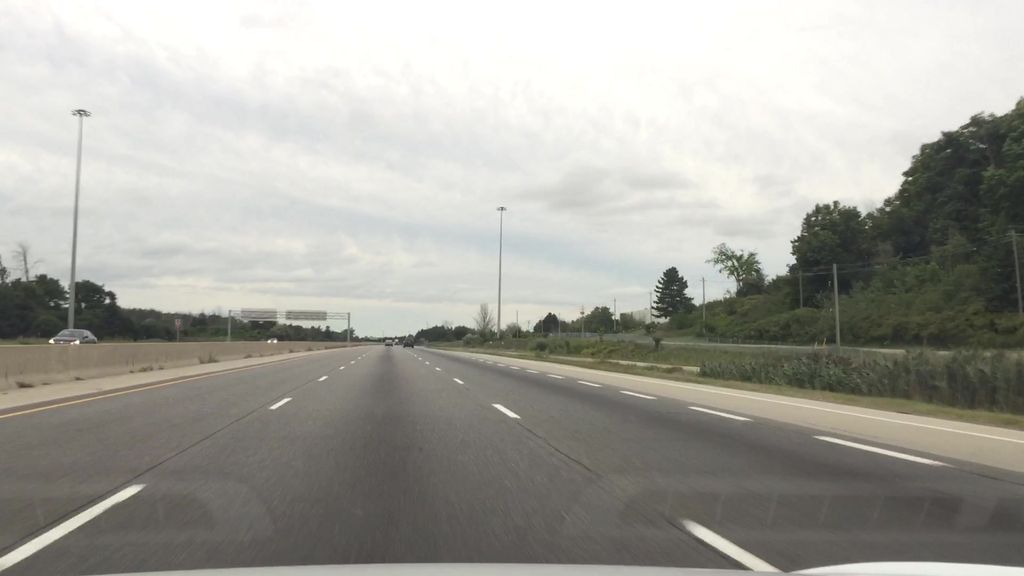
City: kitchener-waterloo